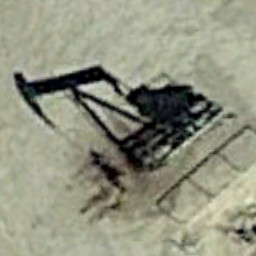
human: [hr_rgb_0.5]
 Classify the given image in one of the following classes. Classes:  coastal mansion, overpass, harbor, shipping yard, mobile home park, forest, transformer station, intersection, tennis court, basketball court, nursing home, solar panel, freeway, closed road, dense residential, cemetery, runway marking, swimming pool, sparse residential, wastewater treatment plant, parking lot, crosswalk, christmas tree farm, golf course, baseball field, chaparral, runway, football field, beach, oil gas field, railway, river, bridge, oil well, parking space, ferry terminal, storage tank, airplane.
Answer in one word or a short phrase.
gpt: oil well